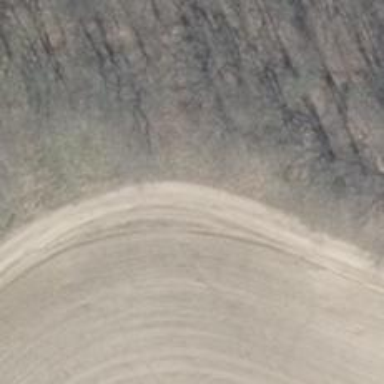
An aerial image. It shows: Sandy track with grade4 tracktype.